五年级 · 立体几何学
由 8 个棱长 $1 \mathrm{~cm}$ 的小正方体搭成的一个大正方体, 取走一个小正方体后（如图）, 下面说法中正确的是 ( )。

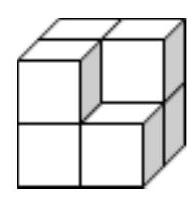
A. 体积不变
B. 表面积变小了
C. 表面积变大了
D. 表面积不变

答案: D
解析: 解$\mathrm{D}$

【分析】原来大正方体的表面积需要计算拿走小正方体的上面、前面、右面三个面的面积, 拿走小正方体后减少三个面的面积之后, 又增加了拿走小正方体的下面、后面、左面三个面的面积, 减少和增加部分的面积相等; 拿走小正方体后, 大正方体的体积比原来减少了一个小正方体的体积, 据此解答。

【详解】分析可知, 取走一个小正方体后, 体积变小了, 表面积不变。

故答案为: D

【点睛】求表面积时, 计算露出小正方形的数量即可, 去掉小正方体前后, 露出小正方形的数量不变,所以表面积不发生变化。